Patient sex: M
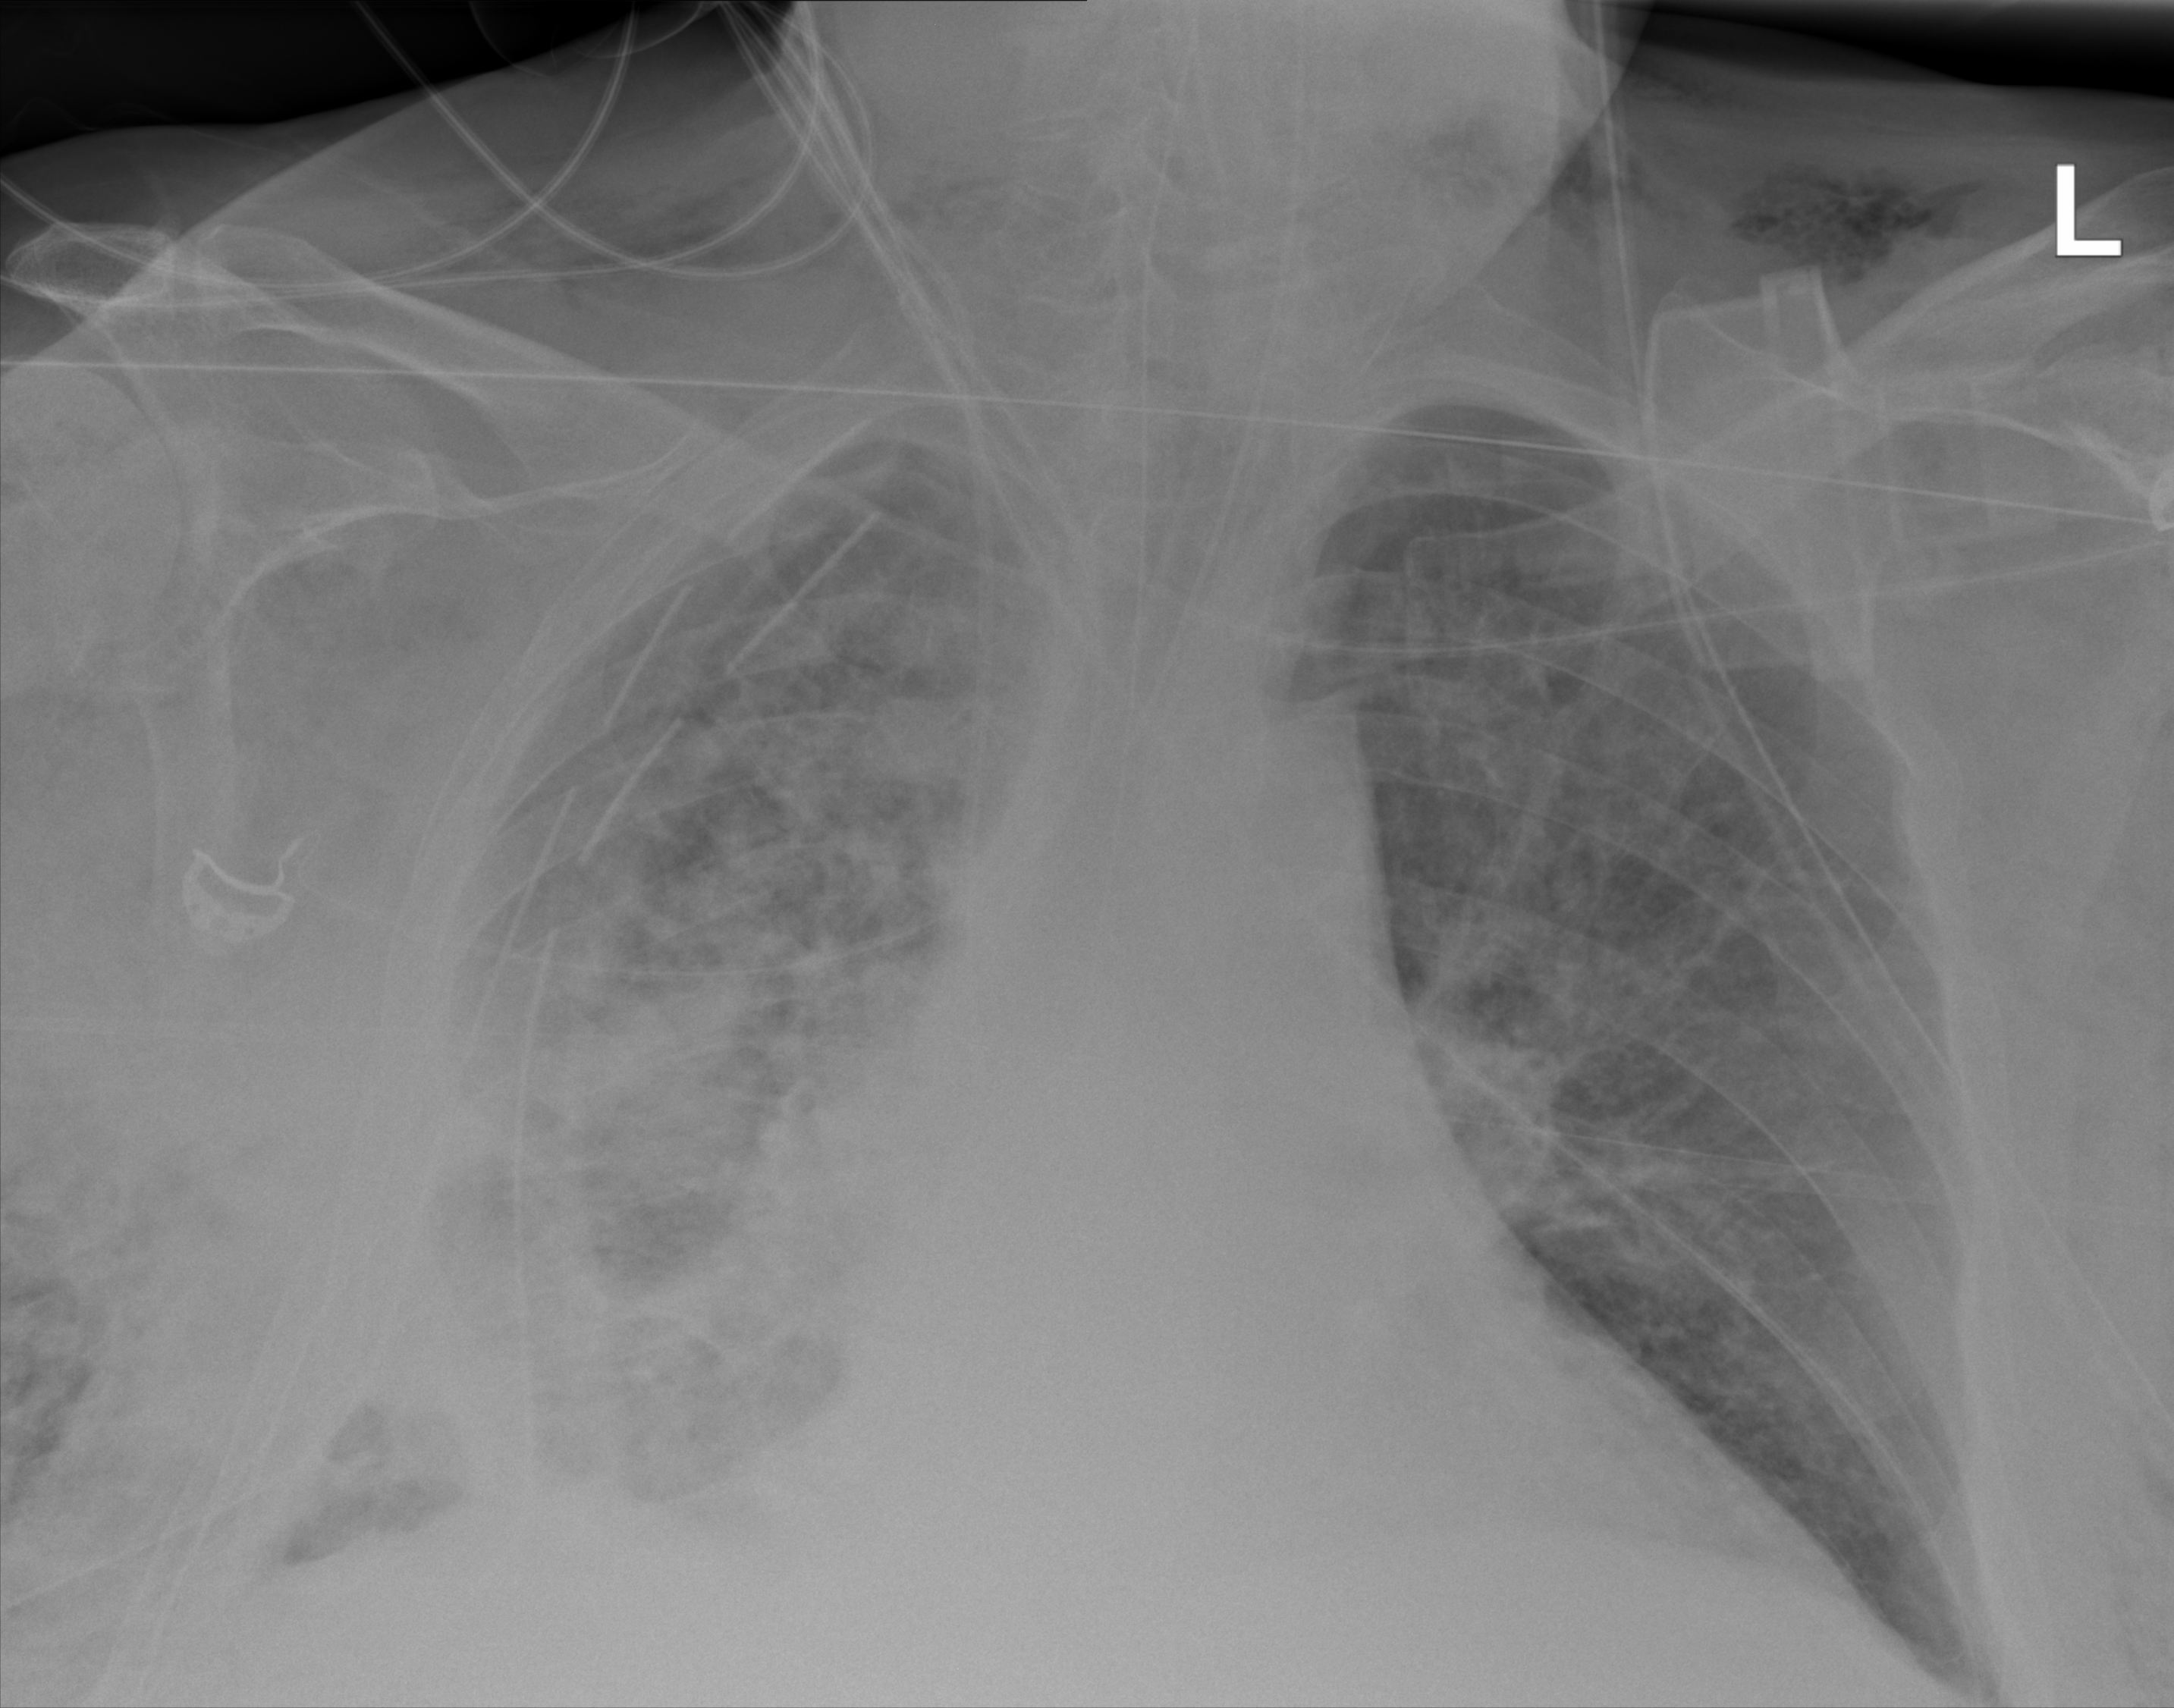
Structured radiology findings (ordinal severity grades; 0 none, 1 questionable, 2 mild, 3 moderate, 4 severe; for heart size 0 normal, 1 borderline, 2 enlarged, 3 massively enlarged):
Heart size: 2
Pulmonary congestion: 2
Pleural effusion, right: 2
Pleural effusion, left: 2
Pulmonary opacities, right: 3
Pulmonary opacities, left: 2
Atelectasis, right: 3
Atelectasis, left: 2